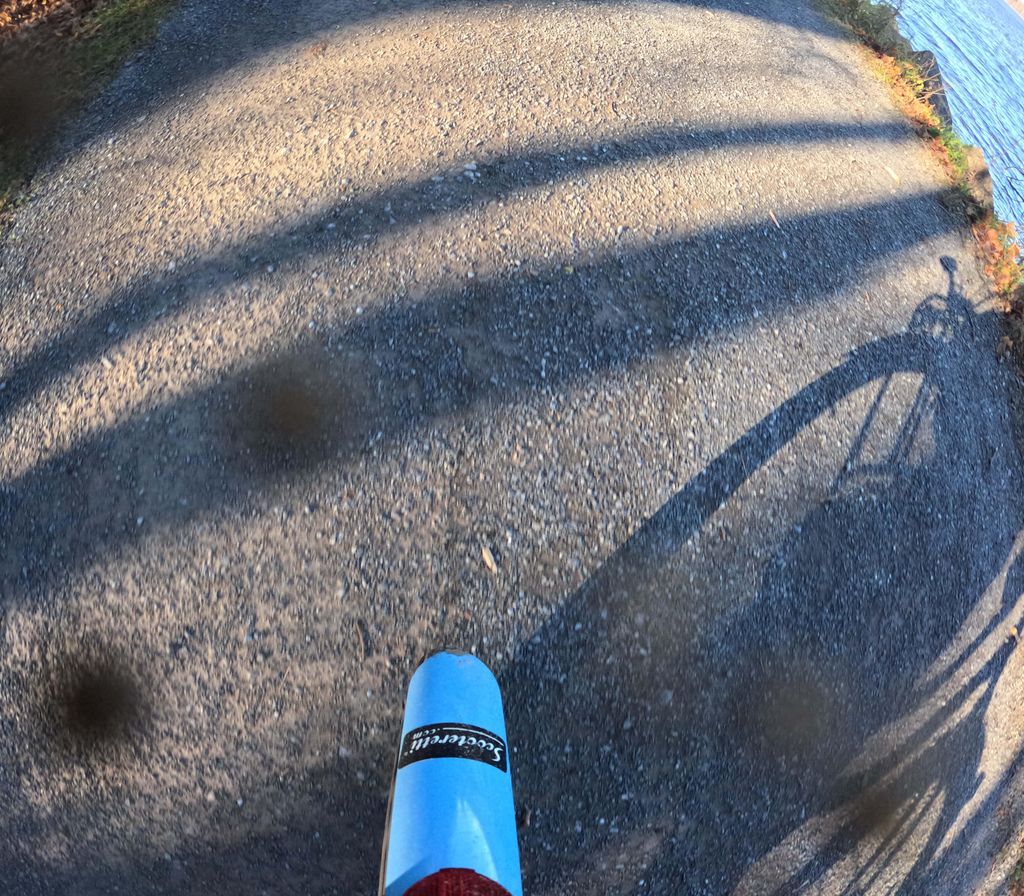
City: ottawa-gatineau